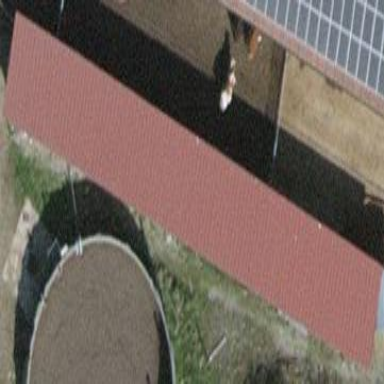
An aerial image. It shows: View of roof of building.